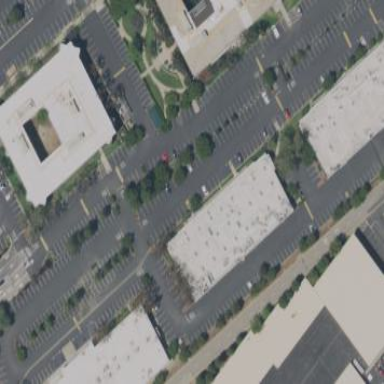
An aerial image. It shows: Commercial building.